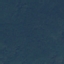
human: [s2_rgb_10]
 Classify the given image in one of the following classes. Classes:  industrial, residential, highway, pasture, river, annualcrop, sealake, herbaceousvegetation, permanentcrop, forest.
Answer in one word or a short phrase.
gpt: Forest